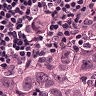
Metastatic tissue present: yes